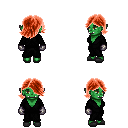
a pixel art fantasy rpg character, female body template, orc, green skin, gray robe, white pants, red swoop hairstyle, metal gloves, gray slippers, four views (front, back, left, right), 2x2 character sprite sheet, small pixel art, hard edges, no anti-aliasing